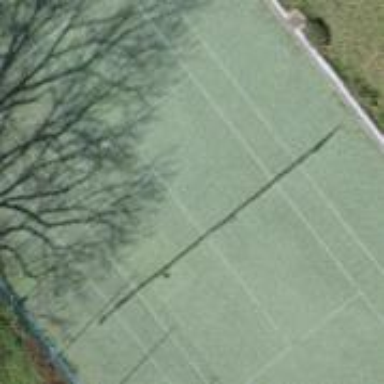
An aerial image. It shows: Tennis court in leisure pitch.